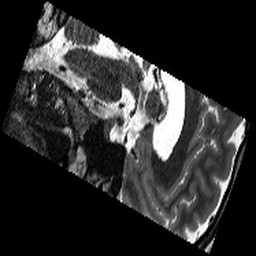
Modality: T2w
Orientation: sagittal